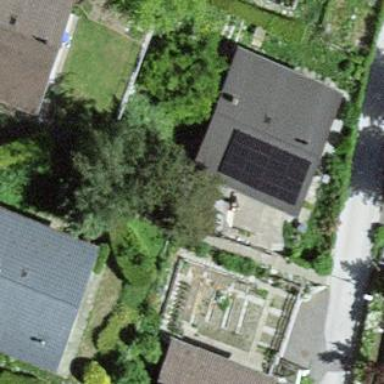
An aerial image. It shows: Simple and straightforward house.